Question: So I'm using mongodb and I'm unsure if I've got the correct / best database collection design for what I'm trying to do.
There can be many items, and a user can create new groups with these items in. Any user may follow any group!

I have not just added the followers and items into the group collection because there could be 5 items in the group, or there could be 10000 (and the same for followers) and from research I believe that you should not use unbound arrays (where the limit is unknown) due to performance issues when the document has to be moved because of its expanding size. (Is there a recommended maximum for array lengths before hitting performance issues anyway?)
I think with the following design a real performance issue could be when I want to get all of the groups that a user is following for a specific item (based off of the user_id and item_id), because then I have to find all of the groups the user is following, and from that find all of the item_groups with the group_id $in and the item id. (but I can't actually see any other way of doing this)
'''
Follower
.find({ user_id: "54c93d61596b62c316134d2e" })
.exec(function (err, following) {
if (err) {throw err;};
var groups = [];
for(var i = 0; i<following.length; i++) {
groups.push(following[i].group_id)
}
item_groups.find({
'group_id': { $in: groups },
'item_id': '54ca9a2a6508ff7c9ecd7810'
})
.exec(function (err, groups) {
if (err) {throw err;};
res.json(groups);
});
})
'''
UPDATE: Example use case added in comment below.
Any help / advice will be really appreciated.
Many Thanks,
Mac
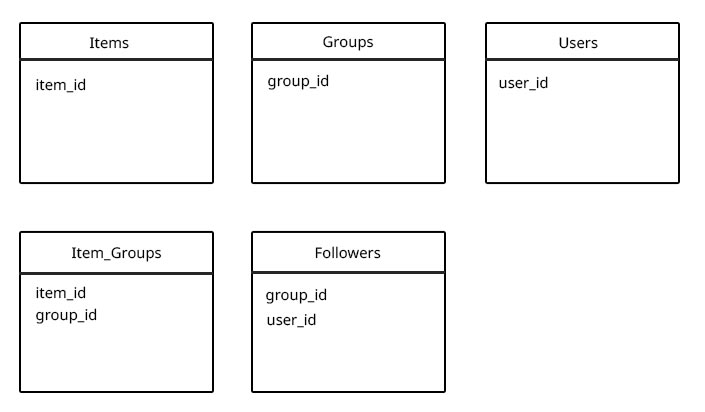
Answer: I agree with the general notion of other answers that this is a relational problem.
The key to MongoDB data models is write-heaviness, but that can be tricky for this use case, mostly because of the bookkeeping that would be required if you wanted to link users to items directly (a change to a group that is followed by lots of users would incur a huge number of writes, and you need some worker to do this).
Let's investigate whether the read-heavy model is inapplicable here, or whether we're doing premature optimization.
## The Read Heavy Approach
Your key concern is the following use case:
> a real performance issue could be when I want to get all of the groups that a user is following for a specific item [...] because then I have to find all of the groups the user is following, and from that find all of the item_groups with the group_id '$in' and the item id.
Let's dissect this:
- Get all groups that the user is followingThat's a simple query: 'db.followers.find({userId : userId})'. We're going to need an index on 'userId' which will make the runtime of this operation O(log n), or blazing fast even for large n. - from that find all of the item_groups with the group_id '$in' and the item idNow this the trickier part. Let's assume for a moment that it's unlikely for items to be part of a large number of groups. Then a compound index '{ itemId, groupId }' would work best, because we can reduce the candidate set dramatically through the first criterion - if an item is shared in only 800 groups and the user is following 220 groups, mongodb only needs to find the intersection of these, which is comparatively easy because both sets are small.
We'll need to go deeper than this, though:
The structure of your data is that of a . Complex networks come in many flavors, but it makes sense to assume your follower graph is <URL>, while a much larger number of nodes have trouble getting the same amount of attention .
The , the queries above, including round-trips to the database are in the on my development machine on a dataset with tens of millions of connections and > 5GB of data. Now that data set isn't huge, but no matter what technology you choose you, will be RAM bound because the indices must be in RAM in any case (data locality and separability in networks is generally poor), and the set intersection size is small by definition. In other words: this regime is dominated by hardware bottlenecks.
What about the though?
Since that would be guesswork and I'm interested in network models a lot, I <URL>.
When querying the supernodes, I get results in the range of (that's on 12M entries in a 1.3GB db, with the and a user that follows 143 groups.)
The in this code is that the number of groups followed by a user isn't huge, but that seems reasonable here. If it's not, I'd go for the write-heavy approach.
Feel free to play with the code. Unfortunately, it will need a bit of optimization if you want to try this with more than a couple of GB of data, because it's simply not optimized and does some very inefficient calculations here and there (especially the beta-weighted random shuffle could be improved).
The problem is often not so much that the number of users grows, but that users use the system in unexpected ways.
## The Write Heavy Approach
The alternative approach is probably to reverse the order of linking:
'''
UserItemLinker
{
userId,
itemId,
groupIds[] // for faster retrieval of the linker. It's unlikely that this grows large
}
'''
This is probably the most scalable data model, but I wouldn't go for it unless we're talking about HUGE amounts of data where sharding is a key requirement. The key difference here is that we can now efficiently compartmentalize the data by using the userId as part of the shard key. That helps to parallelize queries, shard efficiently and improve data locality in multi-datacenter-scenarios.
This could be tested with a more elaborate version of the testbed, but I didn't find the time yet, and frankly, I think it's overkill for most applications.